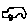
Label: car